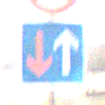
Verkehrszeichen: VorrangVorGegenverkehr
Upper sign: Geschwindigkeit60
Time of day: MorningAfternoon
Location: Outdoor (Nature)
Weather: Clear
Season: Winter
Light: Natural